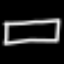
Label: square